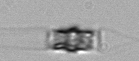
Label: Chaetoceros_didymus